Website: macys
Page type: customer-info-address
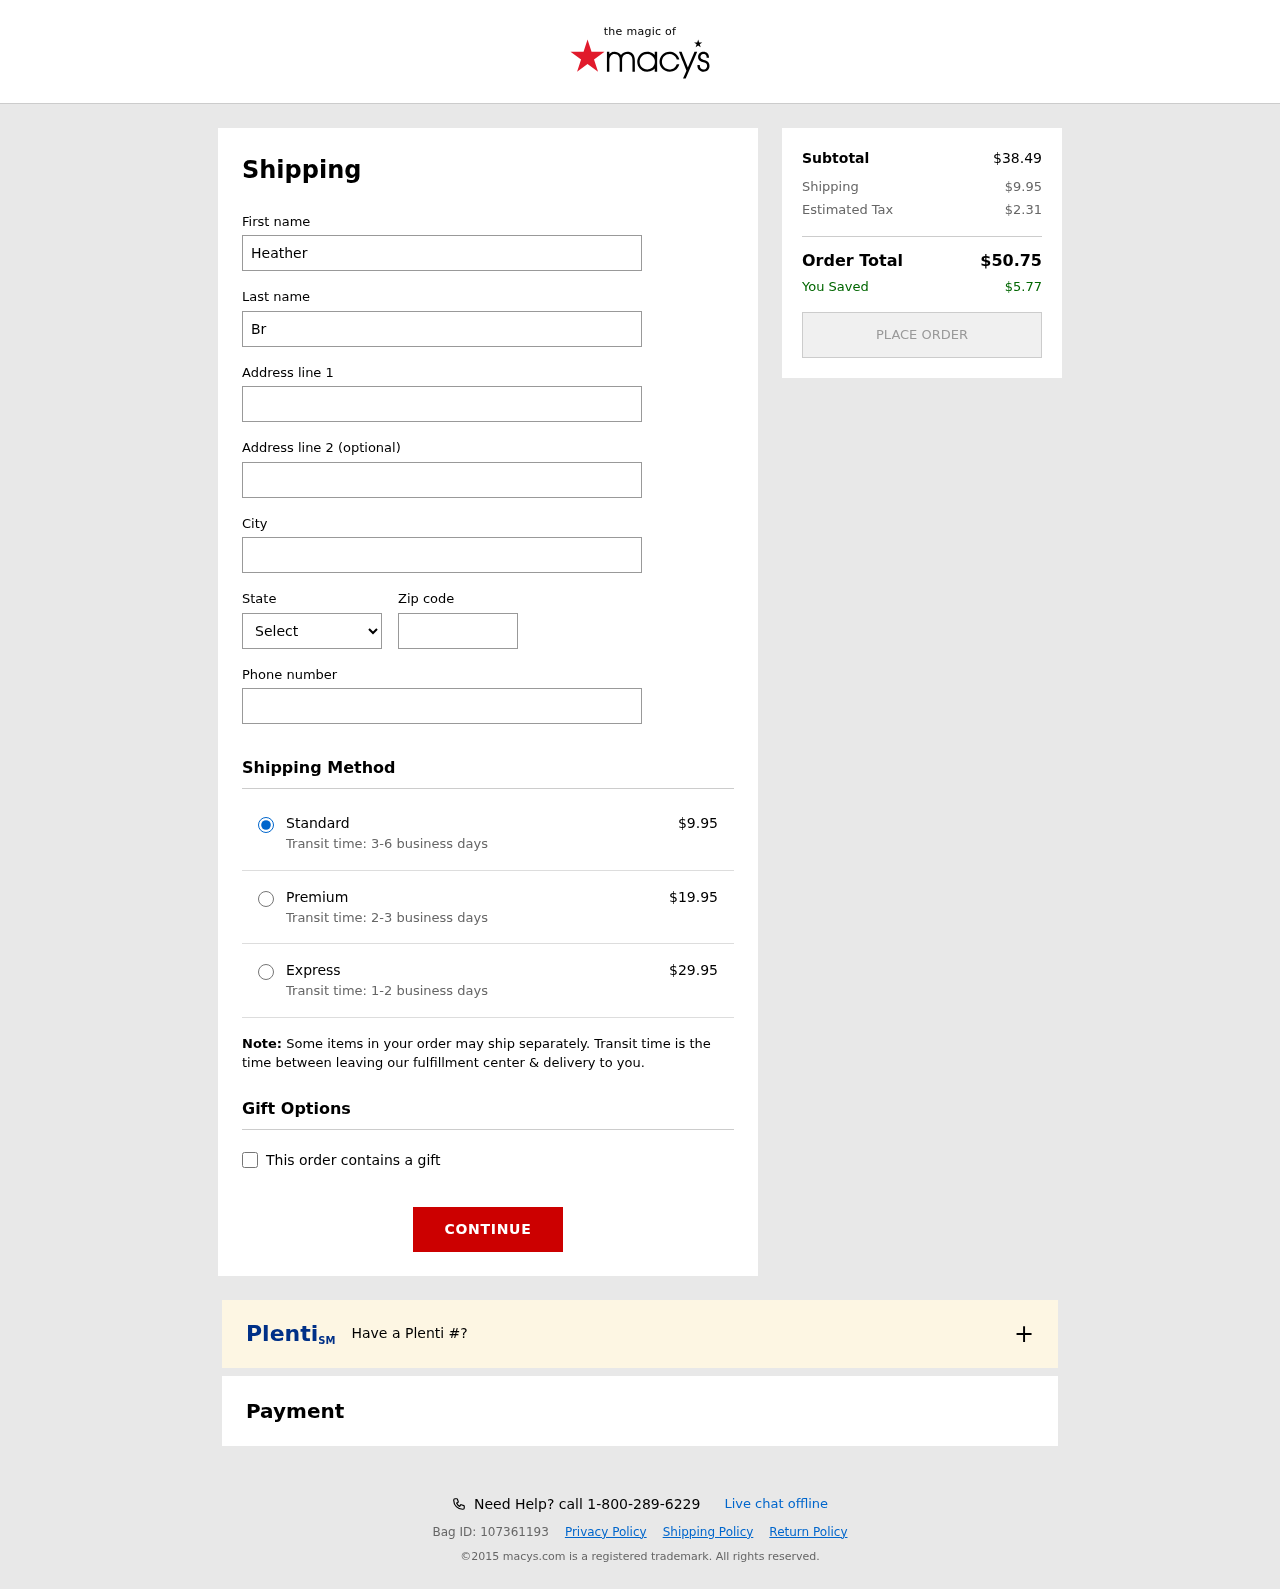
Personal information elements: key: PII_CITY
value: Port Brianshire
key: PII_FIRSTNAME
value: Heather
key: PII_LASTNAME
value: Brewer
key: PII_PHONE
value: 8044027701
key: PII_POSTCODE
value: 50616
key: PII_STATE_ABBR
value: MS
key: PII_STREET
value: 88037 Timothy Streets Suite 720
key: PII_STREET2
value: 590 Nicole Radial Suite 576
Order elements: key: ORDER_SHIPPING_COST
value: $9.95
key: ORDER_SHIPPING_COST_PREMIUM
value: $19.95
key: ORDER_SHIPPING_COST_EXPRESS
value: $29.95
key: ORDER_SUBTOTAL
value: $38.49
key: ORDER_TAX
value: $2.31
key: ORDER_TOTAL
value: $50.75
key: ORDER_SAVINGS
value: $5.77